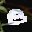
Label: 8